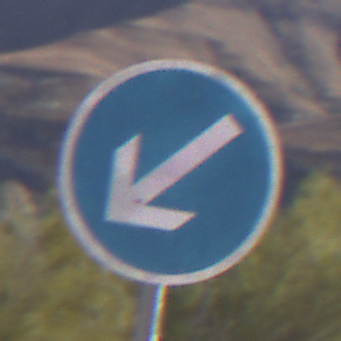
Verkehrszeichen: VorgeschriebeneVorbeifahrtLinks
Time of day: Midday
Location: Outdoor (Nature)
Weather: Clear
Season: NotSpecified
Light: Natural